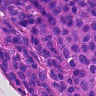
Metastatic tissue present: yes